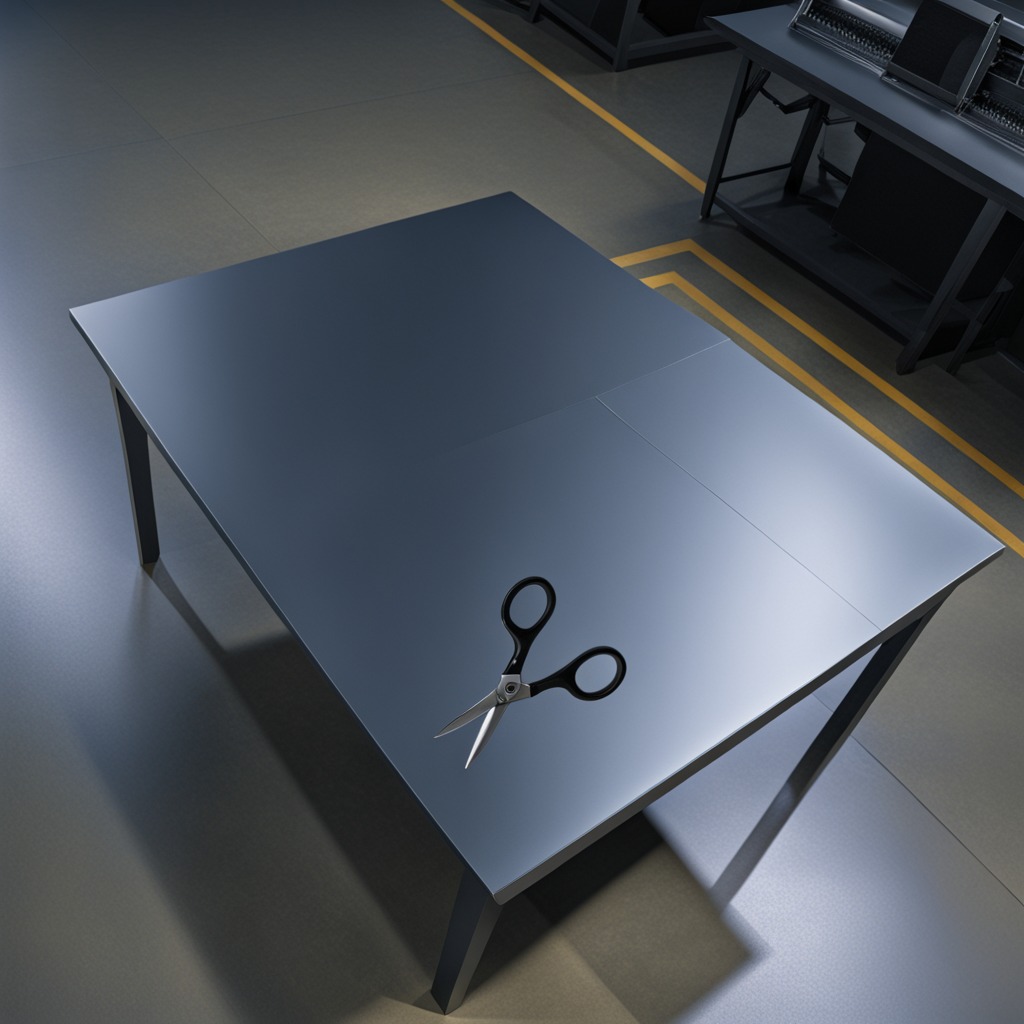
A scissor is lying on a clean empty table in a basement in the evening.